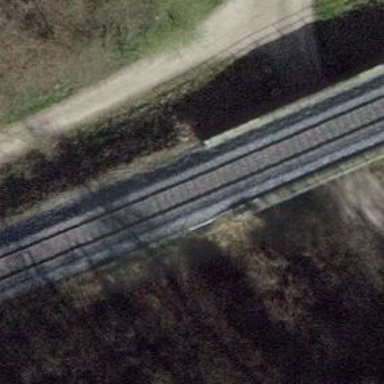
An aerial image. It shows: Bridge over electrified railway with contact line.